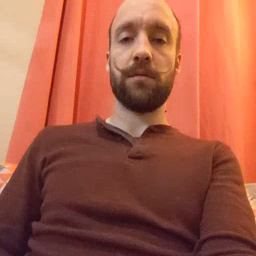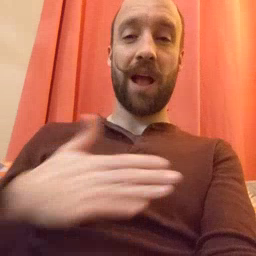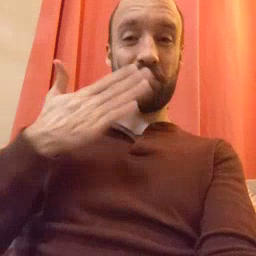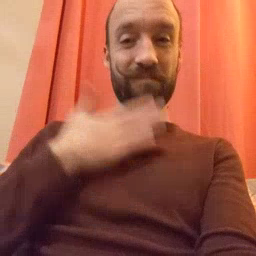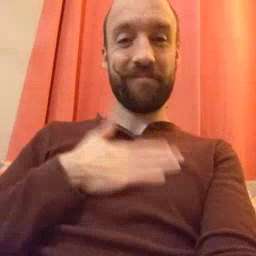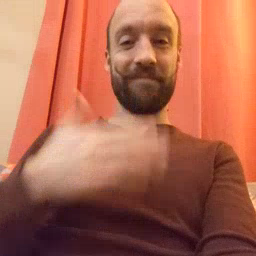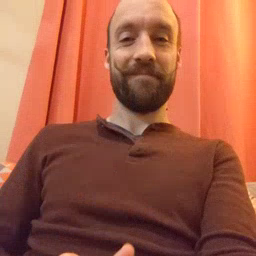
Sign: happy